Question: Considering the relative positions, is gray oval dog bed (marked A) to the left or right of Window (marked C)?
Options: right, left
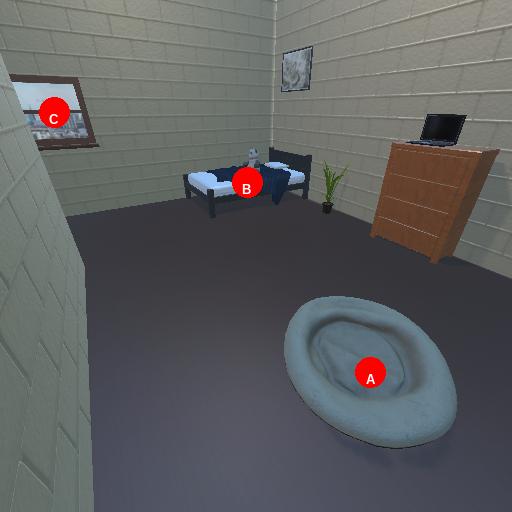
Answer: right